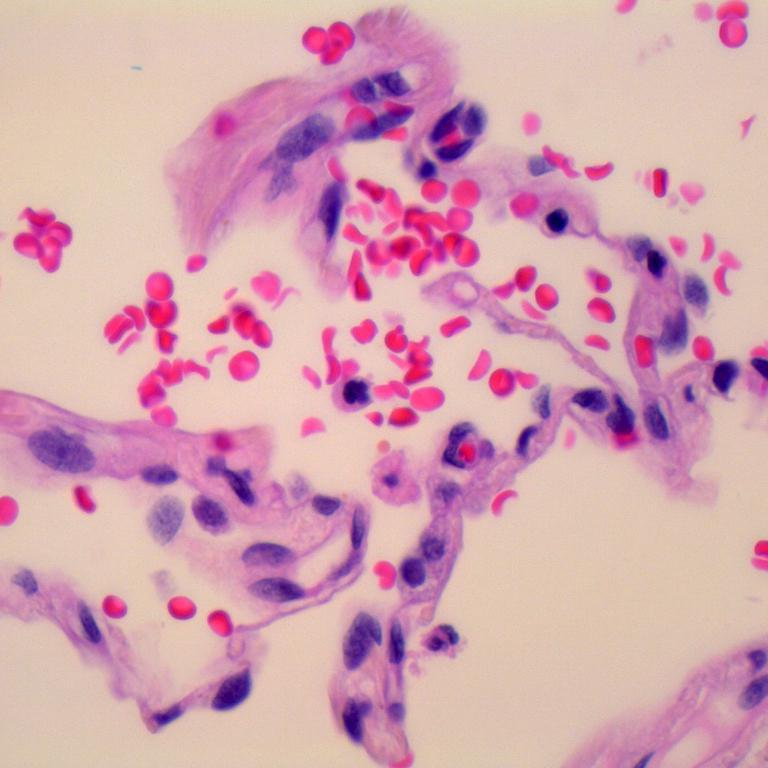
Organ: lung
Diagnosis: benign